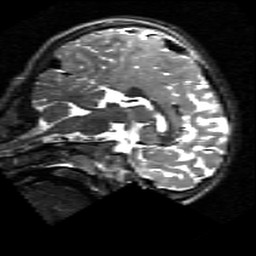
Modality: T2w
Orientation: sagittal
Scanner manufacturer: siemens
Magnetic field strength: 3 T
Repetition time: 9 s
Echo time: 0.115 s